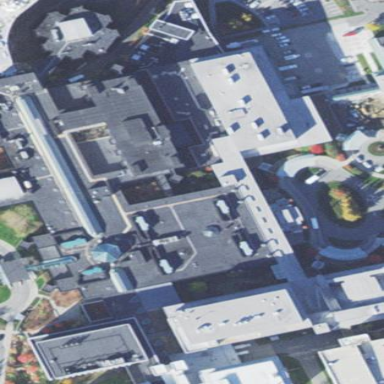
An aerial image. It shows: Hospital building.